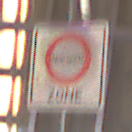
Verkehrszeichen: BeginnUmweltzone
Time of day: NotSpecified
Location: Indoor (Urban)
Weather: NotSpecified
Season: NotSpecified
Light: Artificial